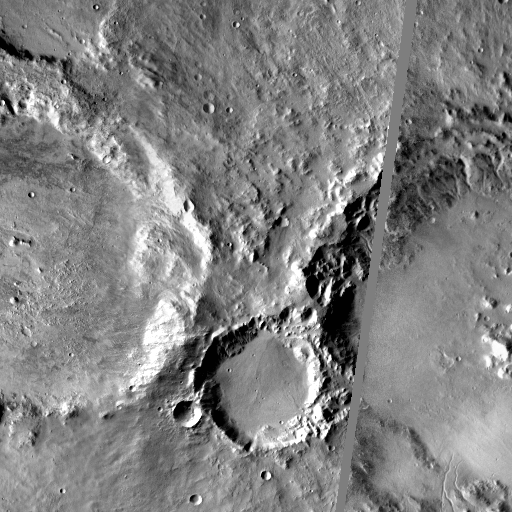
Crater classes present: Background, Other, Buried, Secondary